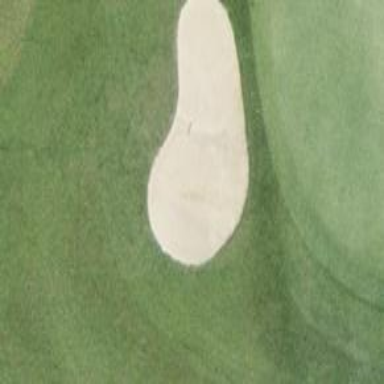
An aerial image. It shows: Bunker on golf course.